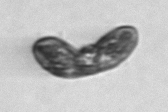
Label: Karenia